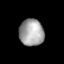
Tissue: lung
Cell type: Others
Senescence score: 0.6495
Nuclear area (px): 644
Mean DAPI intensity: 163.511